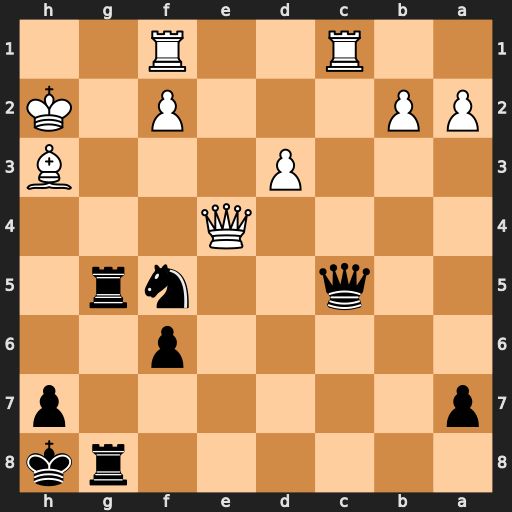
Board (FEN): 6rk/p6p/5p2/2q2nr1/4Q3/3P3B/PP3P1K/2R2R2
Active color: b
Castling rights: -
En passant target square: -
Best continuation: Qd6+ f4 Ng3 Qe3 Nxf1+